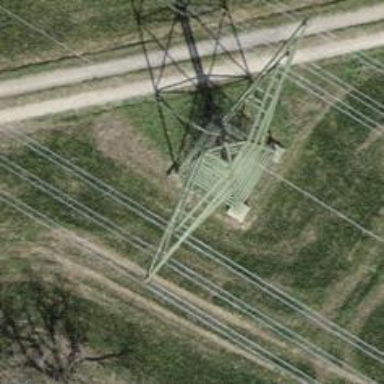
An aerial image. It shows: Power line in the image.